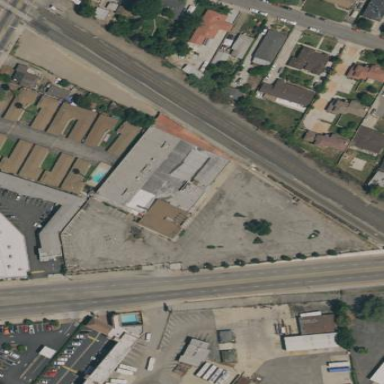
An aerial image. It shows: Building with bowling alley inside.